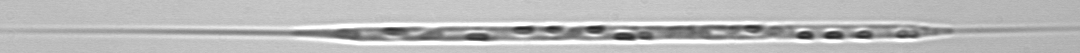
Label: Rhizosolenia